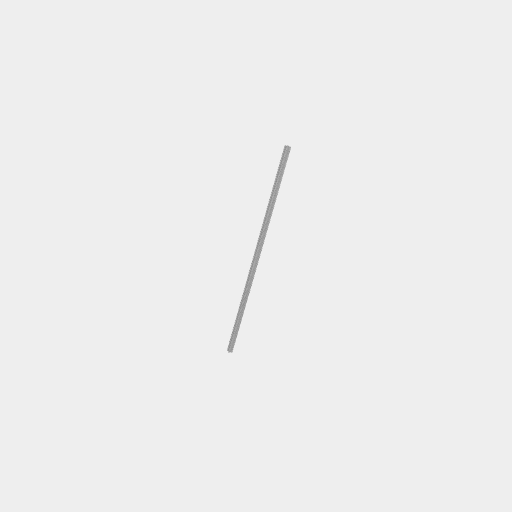
Part: GoRAIL1200